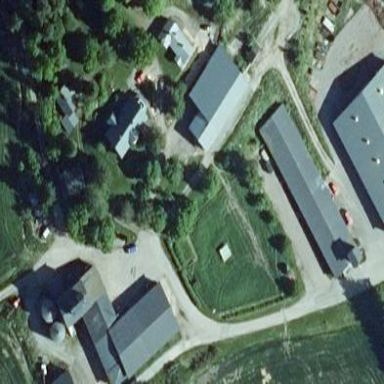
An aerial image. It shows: Farmyard area.